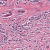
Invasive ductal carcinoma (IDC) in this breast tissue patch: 1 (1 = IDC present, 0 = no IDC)